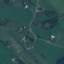
Land use / land cover: Pasture